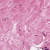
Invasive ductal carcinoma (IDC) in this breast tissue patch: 0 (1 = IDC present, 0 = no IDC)